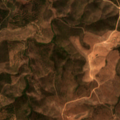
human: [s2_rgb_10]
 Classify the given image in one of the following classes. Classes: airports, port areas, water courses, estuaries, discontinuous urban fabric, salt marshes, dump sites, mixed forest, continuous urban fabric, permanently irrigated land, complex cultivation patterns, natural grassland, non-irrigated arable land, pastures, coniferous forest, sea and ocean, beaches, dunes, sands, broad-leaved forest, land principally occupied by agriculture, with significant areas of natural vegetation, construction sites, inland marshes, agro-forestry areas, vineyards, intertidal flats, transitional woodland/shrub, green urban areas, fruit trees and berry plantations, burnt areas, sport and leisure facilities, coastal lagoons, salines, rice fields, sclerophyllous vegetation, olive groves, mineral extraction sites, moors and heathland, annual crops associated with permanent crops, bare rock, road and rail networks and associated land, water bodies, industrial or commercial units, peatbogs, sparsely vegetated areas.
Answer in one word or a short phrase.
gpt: sclerophyllous vegetation, transitional woodland/shrub